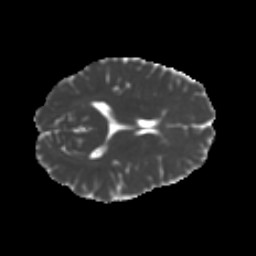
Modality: MD
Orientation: axial
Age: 41
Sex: female
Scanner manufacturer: ge
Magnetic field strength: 3 T
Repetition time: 7.8 s
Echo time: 0.0606 s